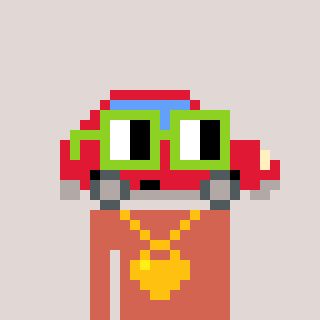
a pixel art character with square light green glasses, a car-shaped head and a peachy-colored body on a warm background